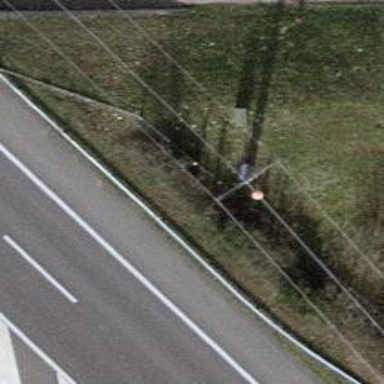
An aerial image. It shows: Power line is depicted.